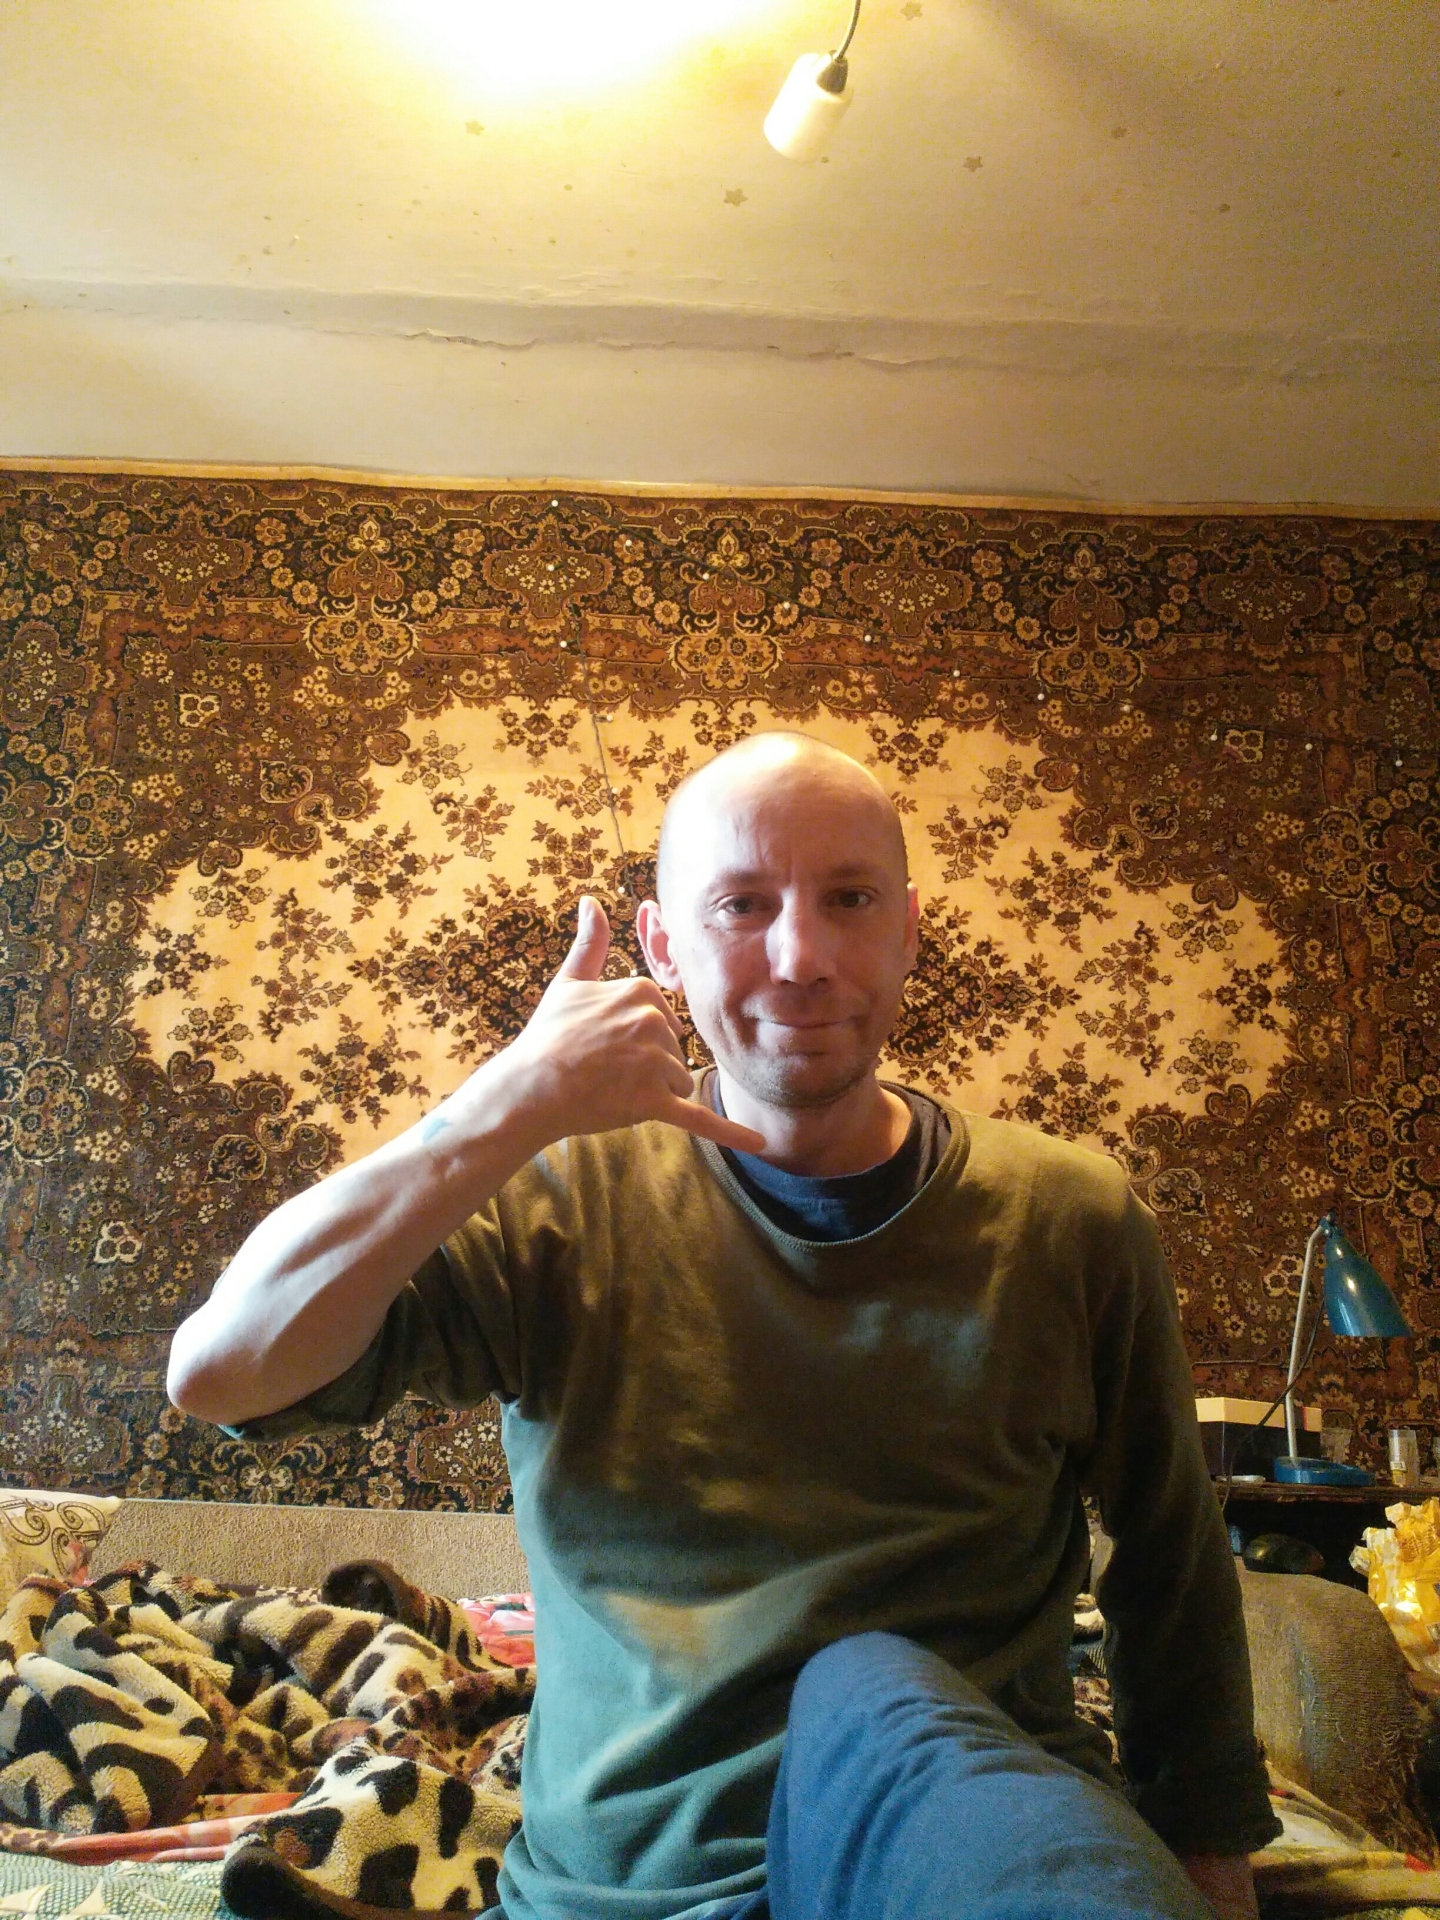
Label: noise